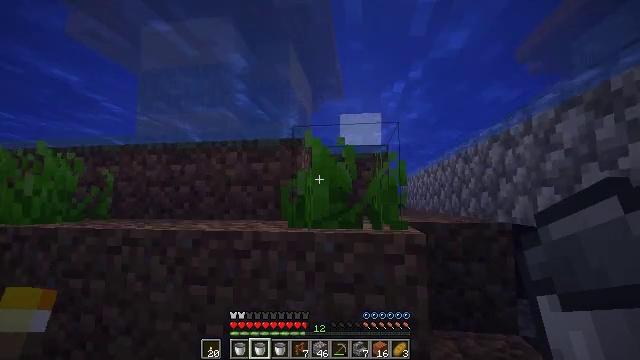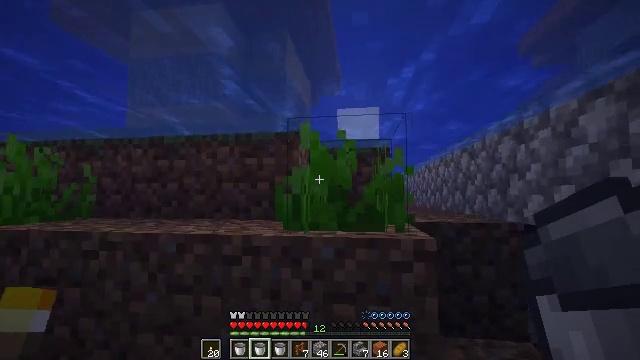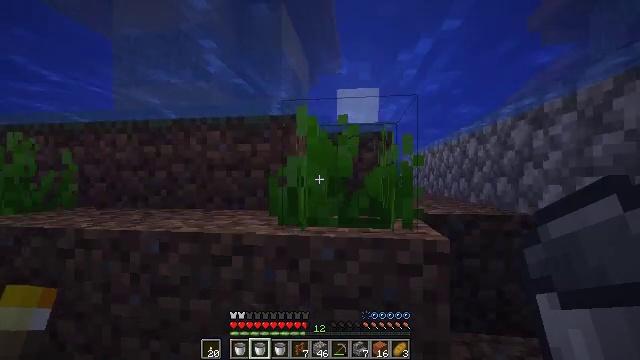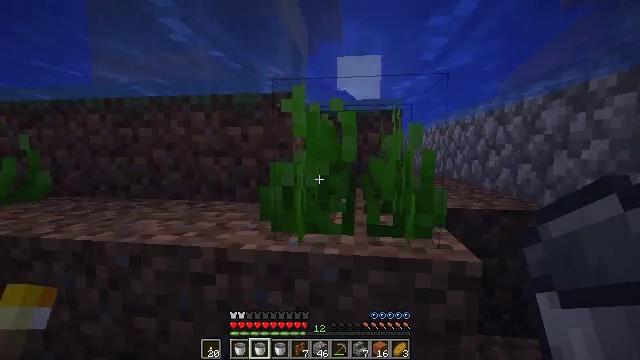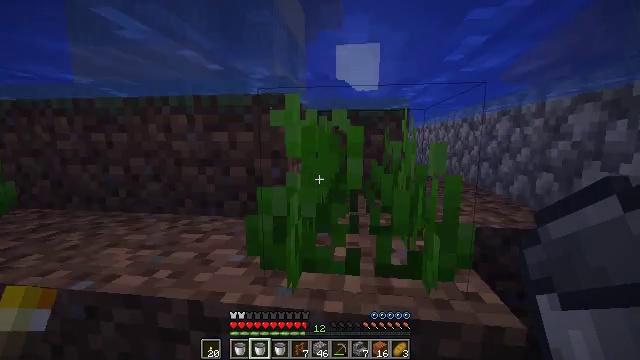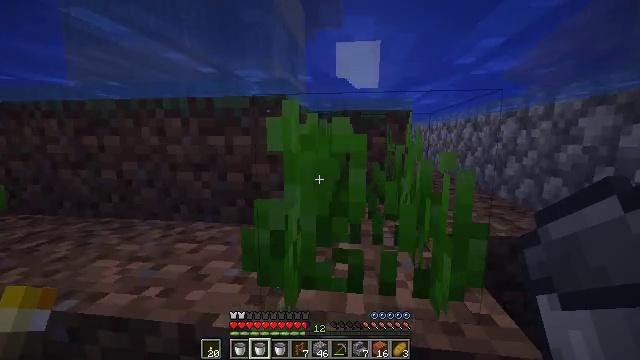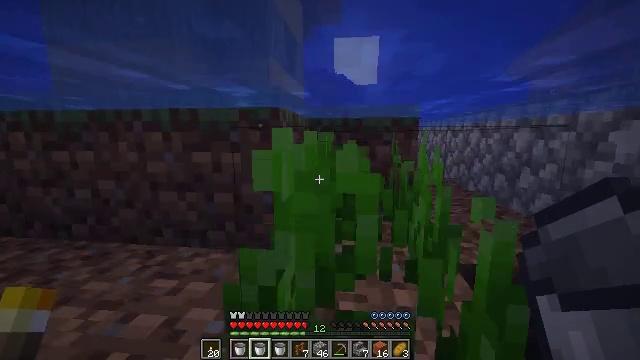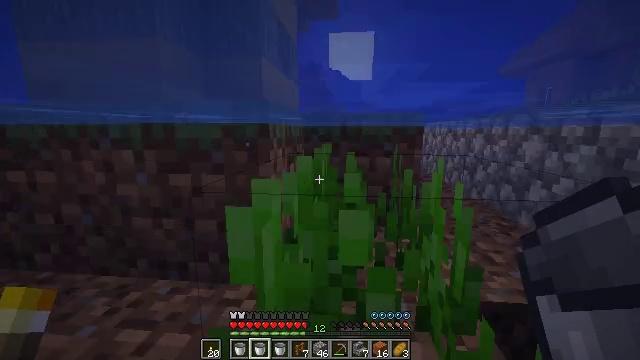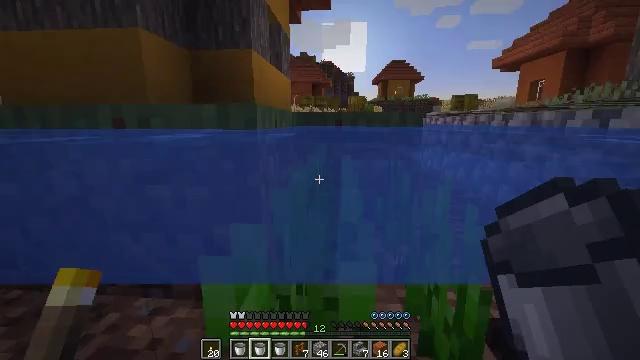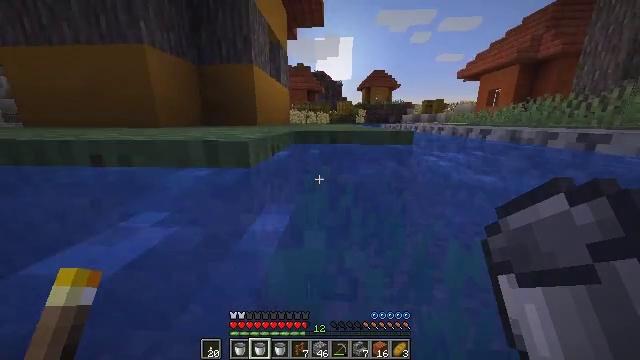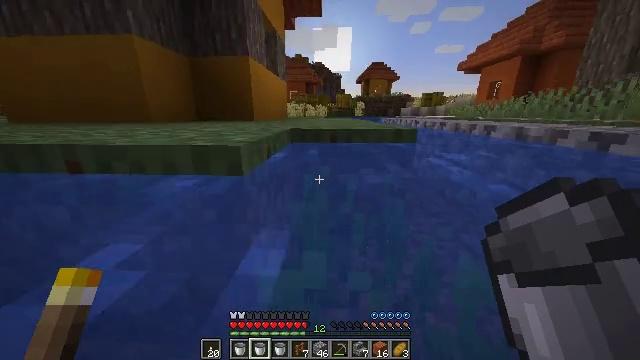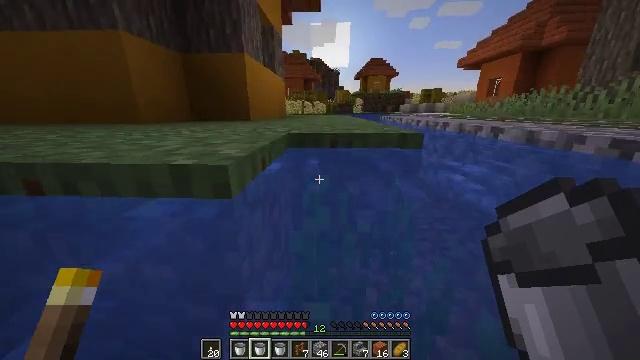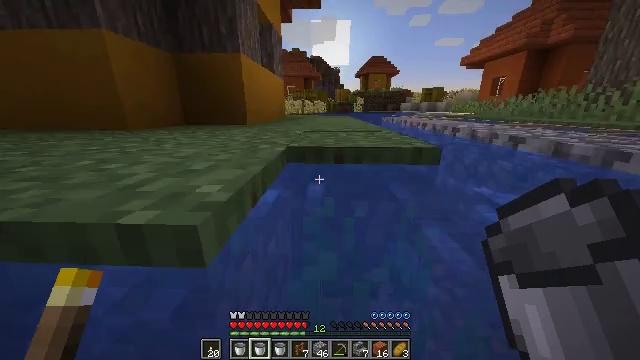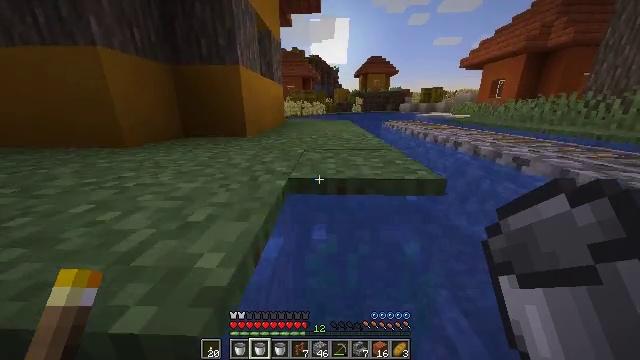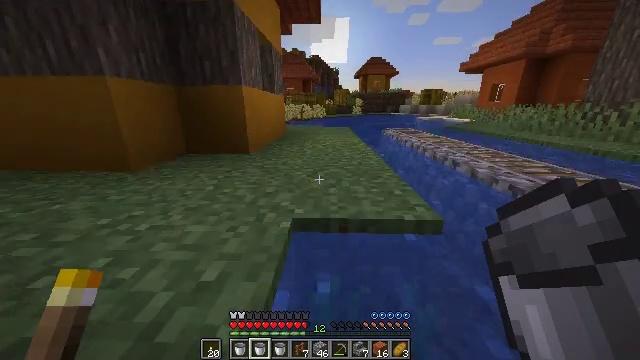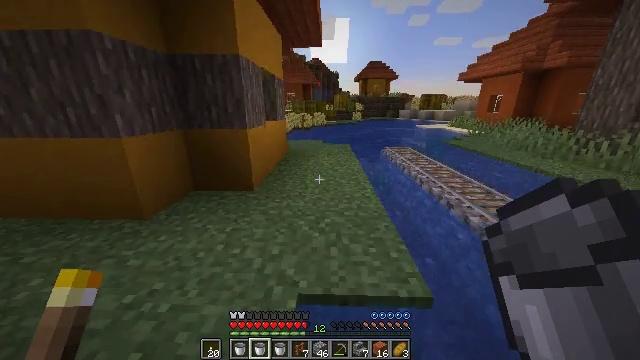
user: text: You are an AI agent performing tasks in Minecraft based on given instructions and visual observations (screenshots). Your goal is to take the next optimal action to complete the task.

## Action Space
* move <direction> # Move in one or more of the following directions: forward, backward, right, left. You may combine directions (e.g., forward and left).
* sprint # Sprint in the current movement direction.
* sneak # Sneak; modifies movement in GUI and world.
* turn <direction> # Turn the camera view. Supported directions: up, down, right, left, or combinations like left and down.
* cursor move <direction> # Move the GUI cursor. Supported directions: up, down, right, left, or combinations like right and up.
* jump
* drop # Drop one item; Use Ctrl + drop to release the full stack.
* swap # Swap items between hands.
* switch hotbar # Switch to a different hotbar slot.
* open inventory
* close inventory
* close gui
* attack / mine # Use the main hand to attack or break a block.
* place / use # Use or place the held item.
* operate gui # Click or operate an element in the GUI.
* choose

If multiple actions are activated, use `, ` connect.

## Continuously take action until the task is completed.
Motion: motion action
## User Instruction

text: Attack the powered rail to remove it.
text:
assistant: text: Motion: move forward, turn down, jump
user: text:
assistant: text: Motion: move forward, turn down, jump
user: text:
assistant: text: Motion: move forward, turn down, jump
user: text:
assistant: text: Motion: move forward, turn down, jump
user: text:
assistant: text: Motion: move forward, jump
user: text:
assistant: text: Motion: move forward, jump
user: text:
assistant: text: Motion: move forward, turn right, jump
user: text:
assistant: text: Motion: move forward, turn right and down, jump
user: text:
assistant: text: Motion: move forward, turn right and down, jump
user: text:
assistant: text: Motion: move forward, turn down, jump
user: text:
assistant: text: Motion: move forward, jump
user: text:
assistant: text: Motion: move forward, jump
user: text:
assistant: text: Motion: move forward, sprint, jump
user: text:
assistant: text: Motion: move forward, sprint, jump
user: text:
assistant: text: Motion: move forward, sprint, jump
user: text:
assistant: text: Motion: move forward, sprint, jump
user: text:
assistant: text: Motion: move forward, jump
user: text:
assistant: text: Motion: move forward, jump
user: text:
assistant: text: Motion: move forward, jump
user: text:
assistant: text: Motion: move forward, jump
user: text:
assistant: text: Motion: move forward, turn right and down, jump
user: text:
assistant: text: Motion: move forward, turn right and down, jump
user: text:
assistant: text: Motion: move forward, sprint, turn right and down, jump
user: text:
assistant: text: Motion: move forward, sprint, jump
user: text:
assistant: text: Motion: move forward, sprint, turn right and down, jump
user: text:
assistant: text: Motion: move forward, sprint, turn right and down, jump
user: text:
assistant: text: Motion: move forward, sprint, turn right and down, jump
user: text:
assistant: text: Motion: move forward, turn right and down, jump
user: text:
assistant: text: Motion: move forward, turn right and down, jump
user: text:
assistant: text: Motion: move forward, turn right and down, jump